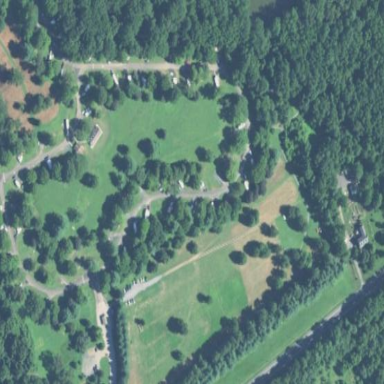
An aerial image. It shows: Campsite designated for tourism.